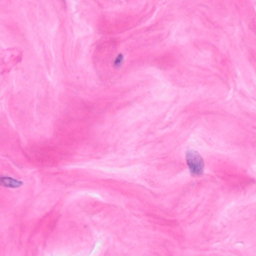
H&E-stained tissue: Breast